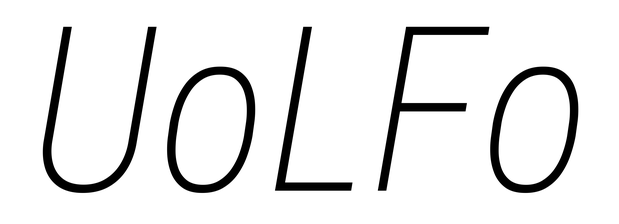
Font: Roboto-Italic_Condensed_ExtraLight_Italic